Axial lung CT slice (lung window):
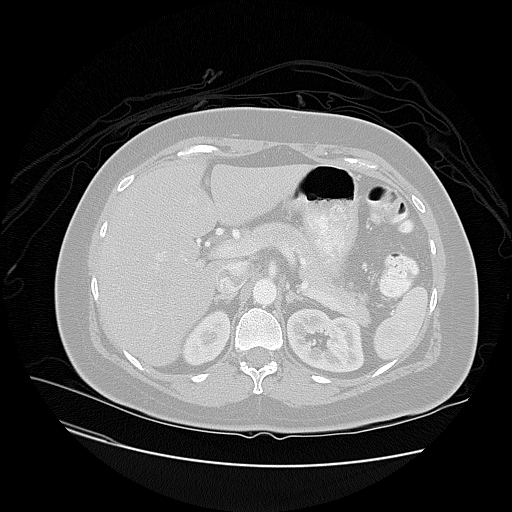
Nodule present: no